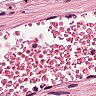
Metastatic tissue present: no